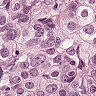
Metastatic tissue present: yes